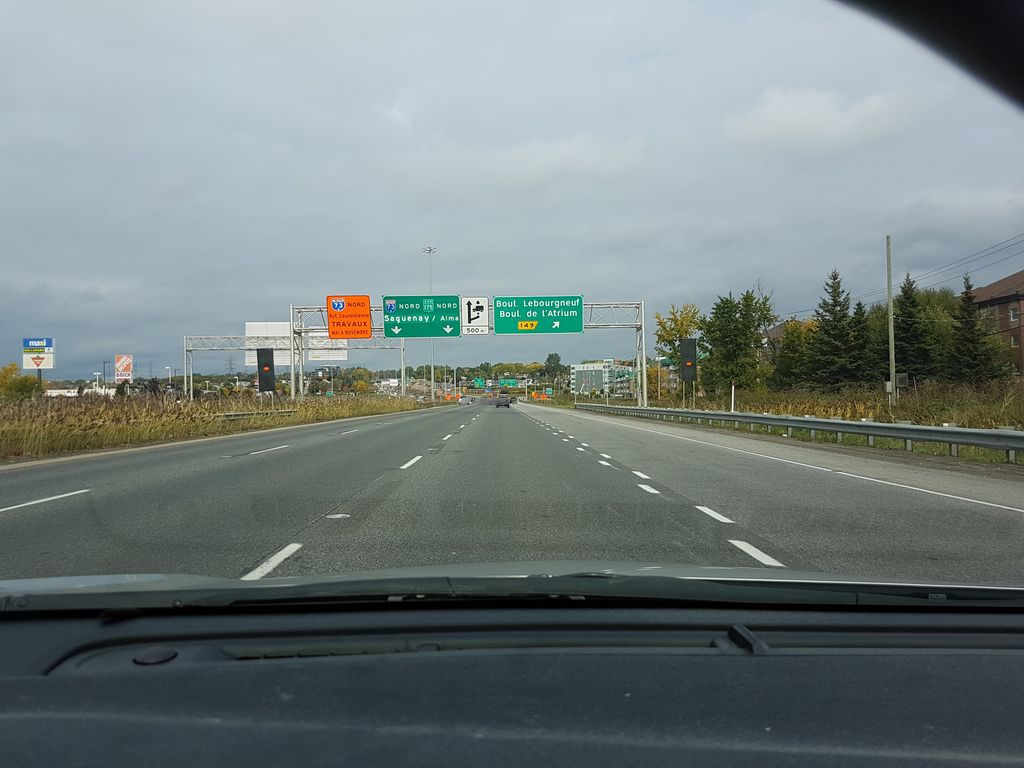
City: quebec_city